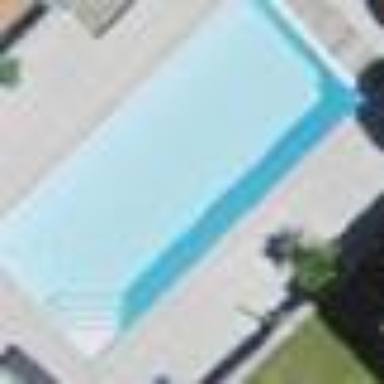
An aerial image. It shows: Swimming pool located in leisure land.